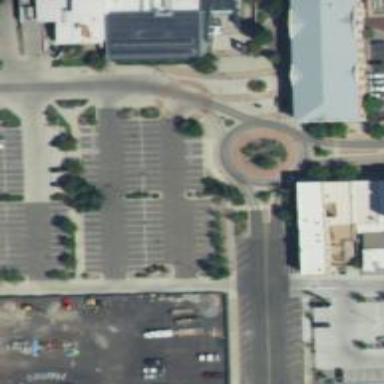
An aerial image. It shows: Parking space.